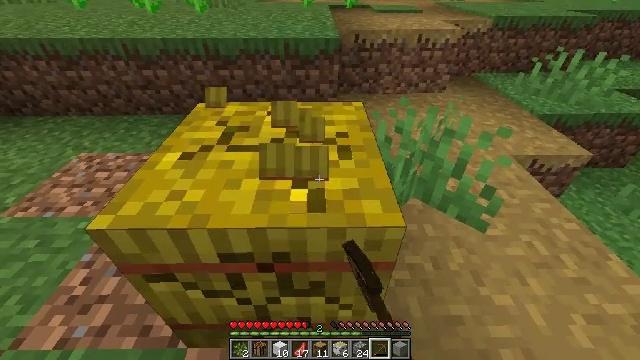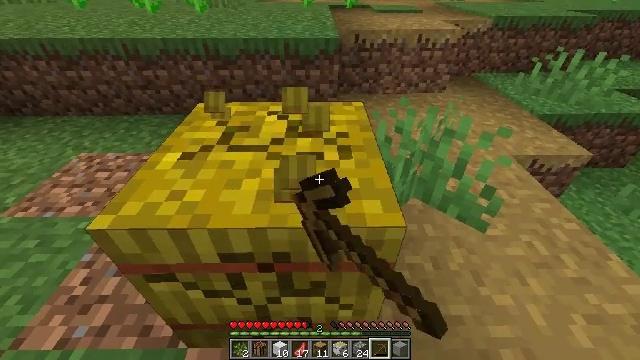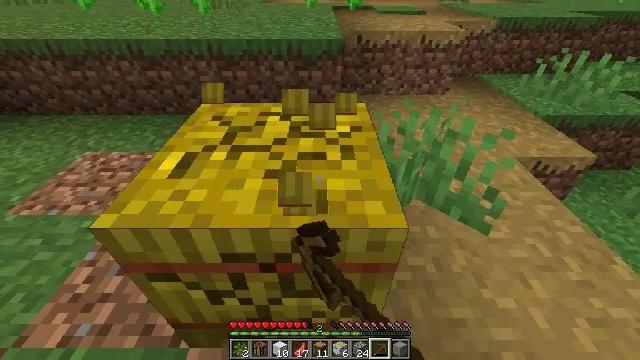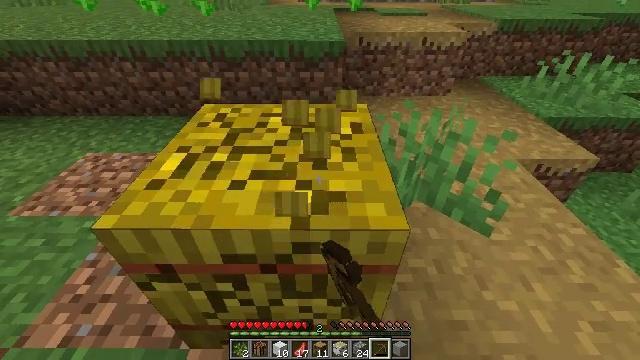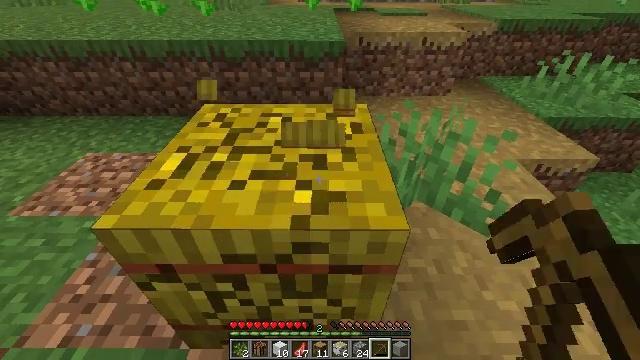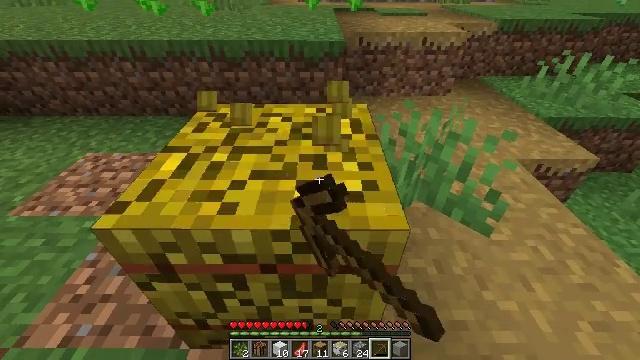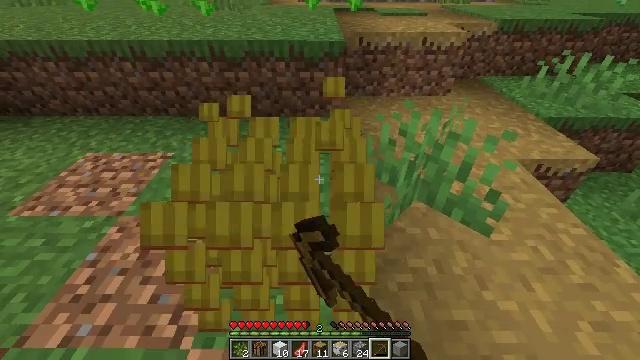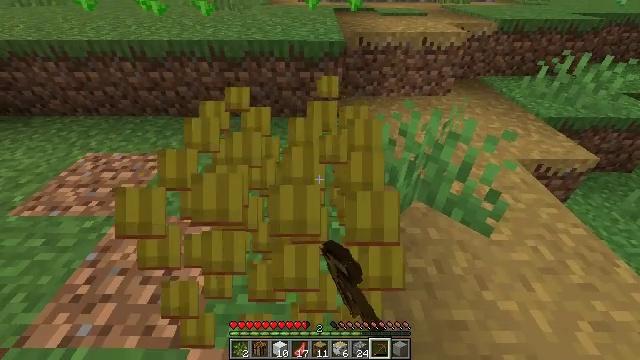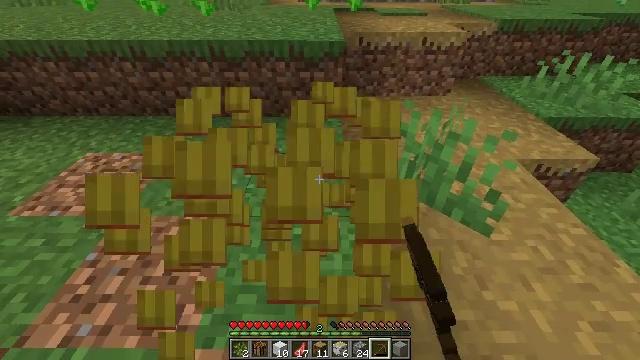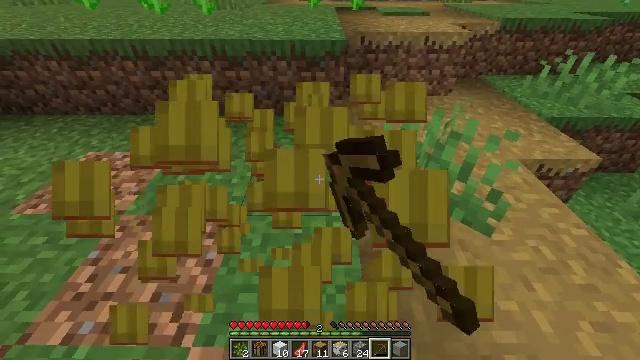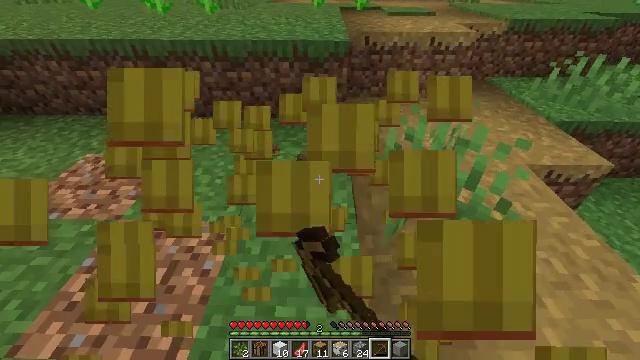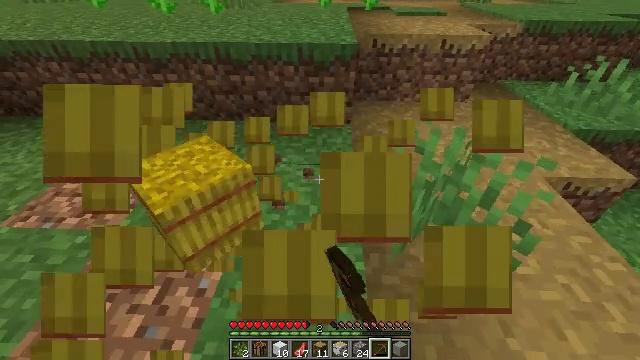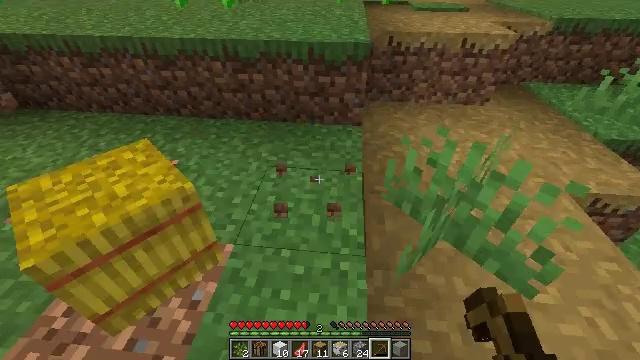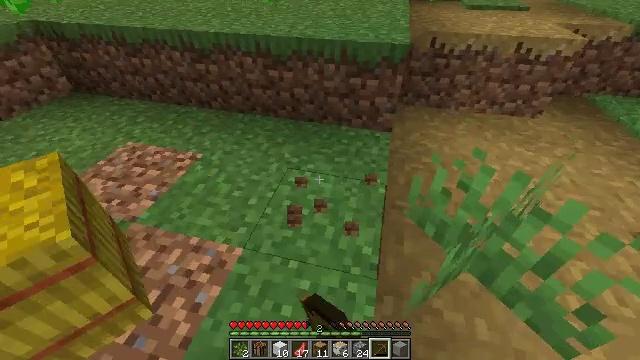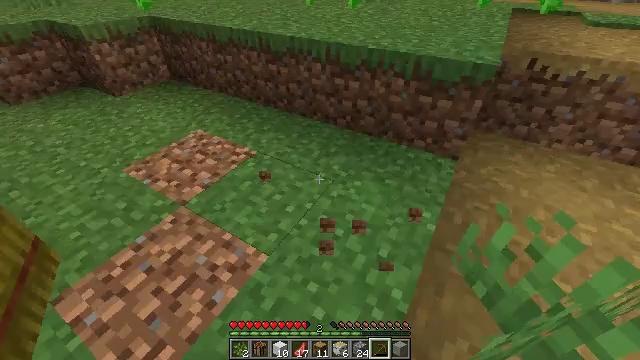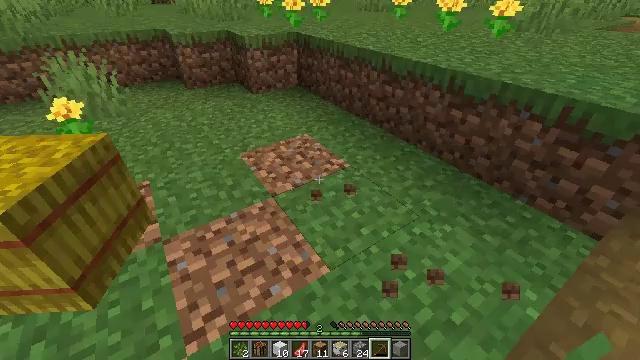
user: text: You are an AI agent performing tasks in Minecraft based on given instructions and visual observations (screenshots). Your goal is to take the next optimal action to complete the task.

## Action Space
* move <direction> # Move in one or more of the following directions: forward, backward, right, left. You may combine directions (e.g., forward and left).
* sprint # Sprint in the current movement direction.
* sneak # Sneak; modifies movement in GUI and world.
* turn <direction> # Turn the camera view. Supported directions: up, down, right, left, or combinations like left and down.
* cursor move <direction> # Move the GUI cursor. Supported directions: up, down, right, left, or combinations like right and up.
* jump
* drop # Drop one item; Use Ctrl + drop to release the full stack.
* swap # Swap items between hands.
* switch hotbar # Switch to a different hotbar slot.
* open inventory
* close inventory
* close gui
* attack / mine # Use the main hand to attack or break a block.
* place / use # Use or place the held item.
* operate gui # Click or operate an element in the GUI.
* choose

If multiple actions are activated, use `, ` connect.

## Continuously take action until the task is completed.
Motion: motion action
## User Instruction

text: Collect a hay block for crafting.
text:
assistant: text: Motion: attack / mine
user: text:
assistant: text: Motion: attack / mine
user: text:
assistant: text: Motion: attack / mine
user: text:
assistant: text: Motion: attack / mine
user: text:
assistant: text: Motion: attack / mine
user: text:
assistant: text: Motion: attack / mine
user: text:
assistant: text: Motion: attack / mine
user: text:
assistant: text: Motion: attack / mine
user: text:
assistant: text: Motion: attack / mine
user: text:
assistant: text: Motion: move forward, attack / mine
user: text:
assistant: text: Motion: move forward, turn left, attack / mine
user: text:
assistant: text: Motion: move forward and move right, turn left and down, attack / mine
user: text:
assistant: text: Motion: move forward and move right, turn left and down, attack / mine
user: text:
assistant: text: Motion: move forward and move right, turn left, attack / mine
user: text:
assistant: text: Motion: move forward and move right, turn left and up, attack / mine
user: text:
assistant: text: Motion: move forward and move right, turn left and up
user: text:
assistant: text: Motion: move forward and move right, turn left
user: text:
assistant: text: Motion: move forward and move right, turn left and up
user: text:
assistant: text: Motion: move forward and move right, turn left and up
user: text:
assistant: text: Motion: move forward and move left, turn left and up
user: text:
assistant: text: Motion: move forward and move left, turn left and up
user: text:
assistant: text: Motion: move forward and move left
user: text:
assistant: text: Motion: move forward and move left
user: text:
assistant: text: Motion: move forward and move left, turn right and up
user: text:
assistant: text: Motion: move forward, turn right
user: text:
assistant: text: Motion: move forward
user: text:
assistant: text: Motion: move forward, turn right
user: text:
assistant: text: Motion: move forward, turn right
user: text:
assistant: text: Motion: move forward, turn right
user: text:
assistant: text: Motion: move forward